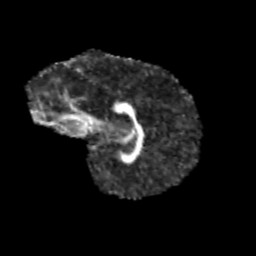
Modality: FA
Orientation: sagittal
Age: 10
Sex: female
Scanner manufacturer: siemens
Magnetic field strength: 3 T
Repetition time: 3.8 s
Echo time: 0.07 s